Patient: sex M, age 48
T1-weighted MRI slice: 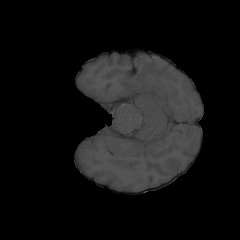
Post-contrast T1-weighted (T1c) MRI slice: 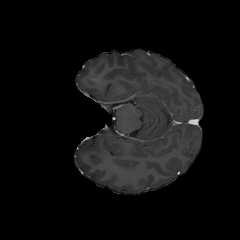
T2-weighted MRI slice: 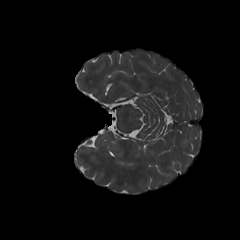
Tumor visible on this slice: no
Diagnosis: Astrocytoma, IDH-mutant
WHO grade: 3